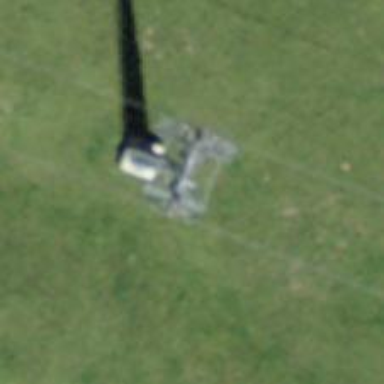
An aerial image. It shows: Chair lift.